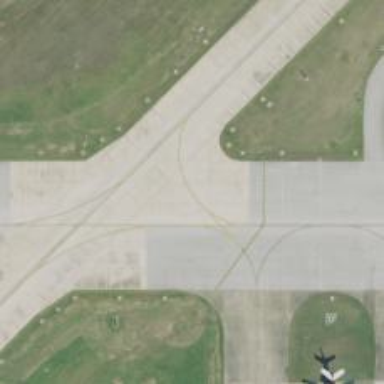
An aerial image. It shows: Image of taxiway at airport.